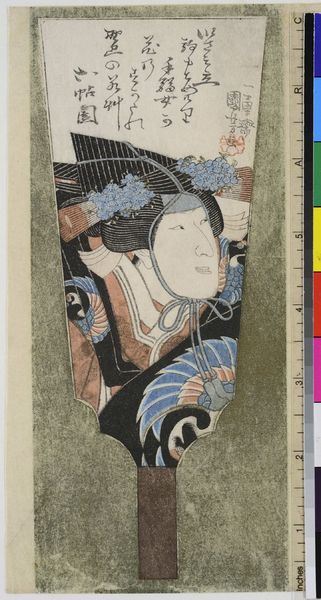
Künstler: Utagawa Kuniyoshi
Standort: Hamburg
Institution: Museum für Kunst und Gewerbe Hamburg
Schlagwörter: blau, kopf, blumen, braun, frau, nase, schwarz, rot, augen, band, haare, holzschnitt, japan, schrift, farben, stiel, asien, druckgraphik, druckgrafik, zeit, schauspieler, farbholzschnitt, schauspielerin, mass, edo, reproduktionen, kopfbild, druckerzeugnisse, blindprägedruck, blinddruck